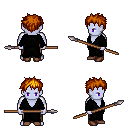
a pixel art fantasy rpg character, male body template, dark elf, purple skin, gray robe, robe skirt, dark blonde bedhead hairstyle, brown shoes, spear, four views (front, back, left, right), 2x2 character sprite sheet, small pixel art, hard edges, no anti-aliasing